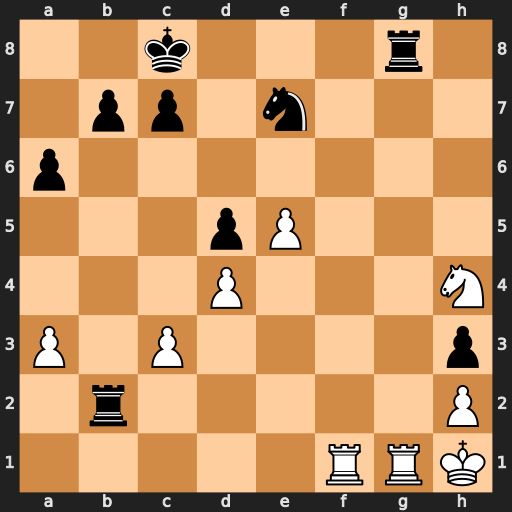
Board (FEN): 2k3r1/1pp1n3/p7/3pP3/3P3N/P1P4p/1r5P/5RRK
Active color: w
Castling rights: -
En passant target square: -
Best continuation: Rxg8+ Nxg8 Rf8+ Kd7 Rxg8